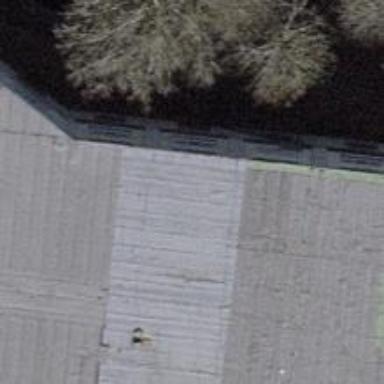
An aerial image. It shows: Industrial building.